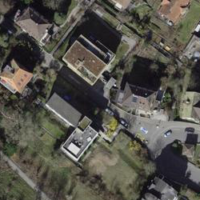
EUNIS habitat code: 55
Species observed at this site:
Euonymus europaeus